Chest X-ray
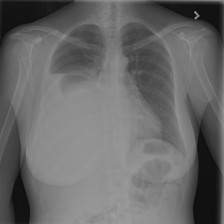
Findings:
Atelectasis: negative
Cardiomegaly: negative
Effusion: negative
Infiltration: positive
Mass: positive
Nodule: negative
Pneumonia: negative
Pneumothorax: negative
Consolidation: positive
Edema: negative
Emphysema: negative
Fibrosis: negative
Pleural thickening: negative
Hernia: negative